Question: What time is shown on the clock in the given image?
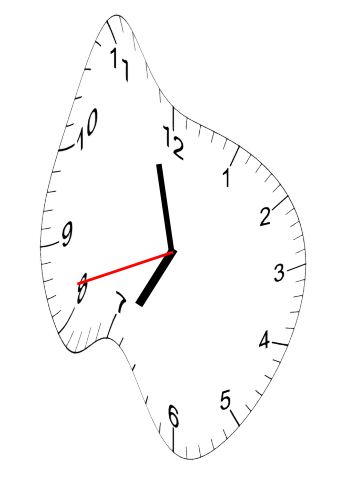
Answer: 06:57:42